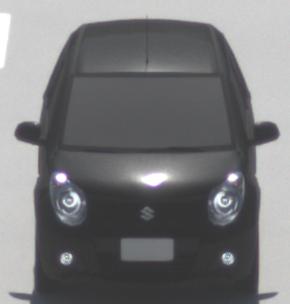
Make: Suzuki
Model: Alto 1.0
Detailed model: Alto (V)
Model produced from: 2011/02
Model produced until: 2011/03
Doors: 5
Color: black
Road condition: dry road
Daytime: morning or afternoon
Contrast: high contrast